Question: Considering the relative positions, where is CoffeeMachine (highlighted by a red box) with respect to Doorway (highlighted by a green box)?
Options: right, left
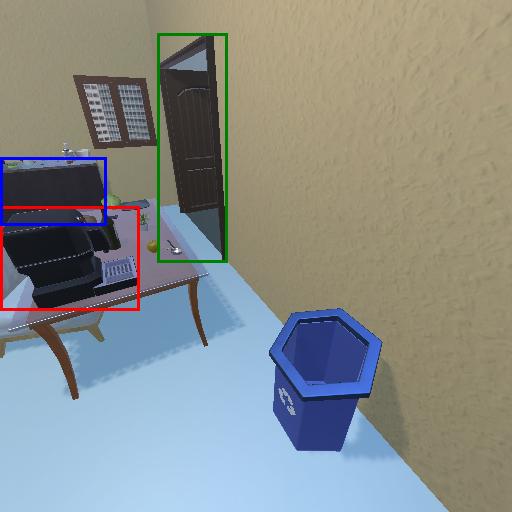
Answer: right